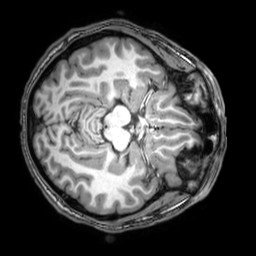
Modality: T1w
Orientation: axial
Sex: male
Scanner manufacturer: philips
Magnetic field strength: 3 T
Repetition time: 0.008166 s
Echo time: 0.00373 s